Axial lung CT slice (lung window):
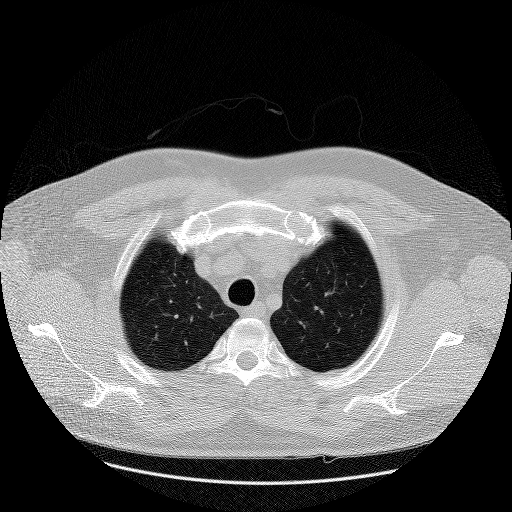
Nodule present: no